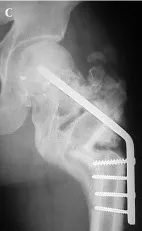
C. Follow-up, Five Months Later Showing a Solid Bony Mass Uniting the Femoral Neck Fracture and the Osteotomy.
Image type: radiology (x_ray)